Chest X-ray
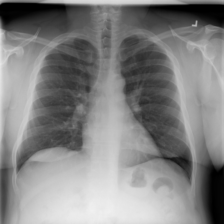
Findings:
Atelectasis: negative
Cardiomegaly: negative
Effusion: negative
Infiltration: negative
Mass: negative
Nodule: negative
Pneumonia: negative
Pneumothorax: negative
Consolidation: negative
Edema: negative
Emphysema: negative
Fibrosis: negative
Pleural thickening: negative
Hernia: negative